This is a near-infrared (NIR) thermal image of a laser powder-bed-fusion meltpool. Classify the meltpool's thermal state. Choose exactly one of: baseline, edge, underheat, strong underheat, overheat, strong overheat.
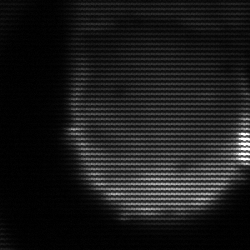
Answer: edge